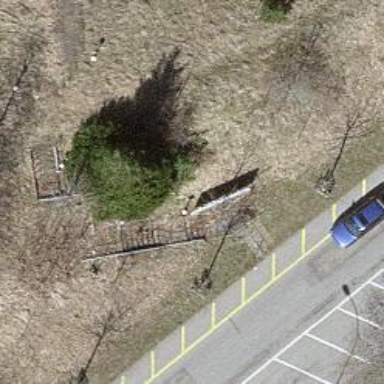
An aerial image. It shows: Road with steps.